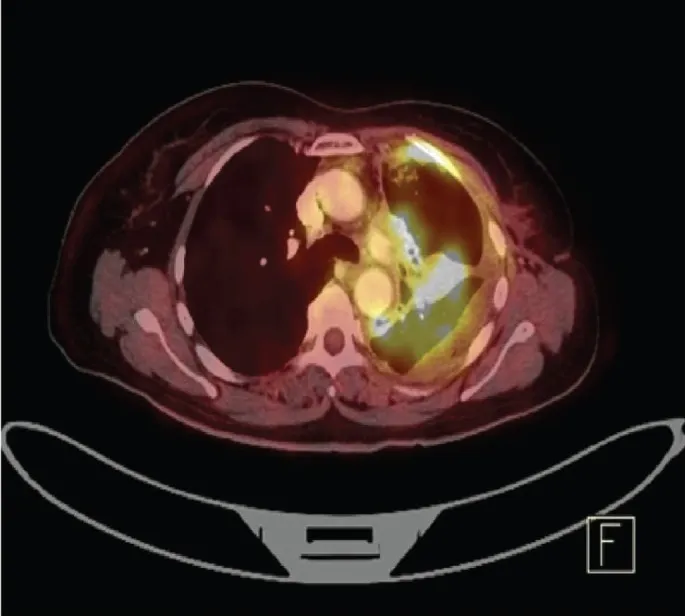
PET-CT showing metabolically active metastatic lesion in the upper lobe of left lung along with metabolically active moderate left side pleural effusion.
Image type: radiology (pet)